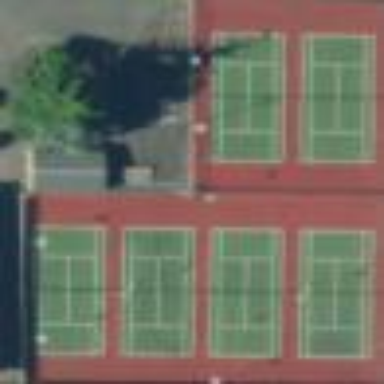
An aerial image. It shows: Tennis court on pitch.